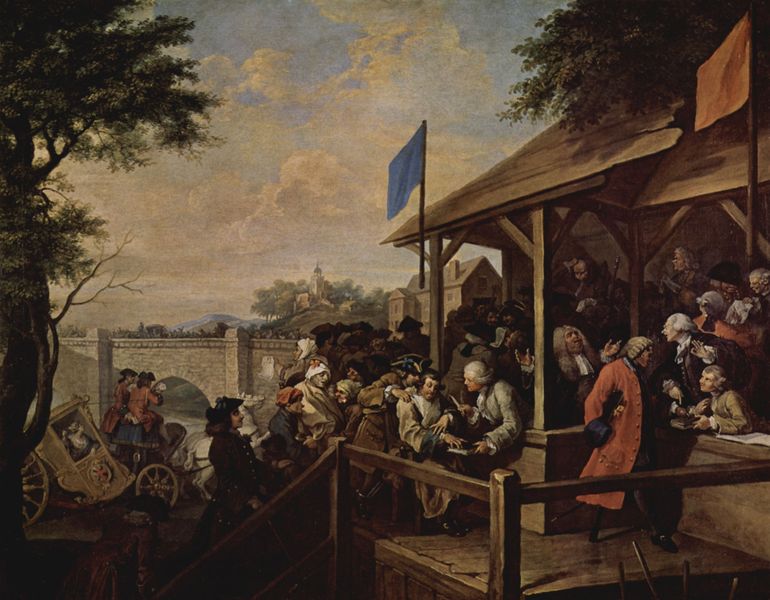
Titel: Die Wahl
Künstler: William Hogarth
Standort: London
Institution: Sir John Soane's Museum
Schlagwörter: baum, berg, blau, blätter, dunkel, feder, gemälde, gruppe, himmel, mann, schatten, wasser, wolken, wunde, bäume, fluss, frauen, gelb, grün, landschaft, menschen, ocker, sitzen, stadt, abend, braun, fenster, frankreich, frau, grau, hell, holz, hut, hüte, licht, männer, orange, paris, schwarz, strasse, terasse, tisch, weiss, dach, dame, gebäude, haus, park, rot, schloss, weg, wolke, beige, fest, gesellschaft, herren, malerei, menge, versammlung, anzug, gedränge, barock, mensch, stehen, bild, öl, baumstamm, dämmerung, häuser, hügel, natur, brücke, brüstung, hütte, kirche, sonne, gewand, gold, mantel, stoff, adel, gewänder, bühne, england, locken, wald, genre, kamin, pferd, pferde, räder, schornstein, turm, vorbau, adelige, perücke, reiten, balkon, papier, bogen, fahnen, genremalerei, tribüne, fahne, flagge, berge, gipfel, mauer, sonnenuntergang, rast, kutsche, kutschen, rad, wagen, wagenrad, planken, treppe, treppen, frack, balken, geländer, stufen, bretter, tor, pfosten, verfall, spiel, blut, krank, buch, zettel, burg, glockenturm, steinbrücke, pfahl, geld, revolution, stöcke, verletzt, verletzte, bürger, rennen, tumult, kutscher, mäntel, dreispitz, arzt, menschenmenge, vertrag, schimmel, visite, verzweiflung, kaputt, wunden, mittelalter, unfall, schreiten, flaggen, london, perücken, verband, verwundet, postkutsche, verwundete, hol, holzhaus, wirtshaus, klagen, engalnd, betteln, gebälk, schenke, holzdach, george, wetten, verletzter, hogarth, schencke, wettbüro, trunksucht, fajne, holttribüne, verbände, wagenradbruch